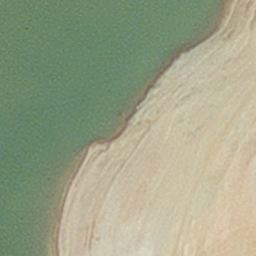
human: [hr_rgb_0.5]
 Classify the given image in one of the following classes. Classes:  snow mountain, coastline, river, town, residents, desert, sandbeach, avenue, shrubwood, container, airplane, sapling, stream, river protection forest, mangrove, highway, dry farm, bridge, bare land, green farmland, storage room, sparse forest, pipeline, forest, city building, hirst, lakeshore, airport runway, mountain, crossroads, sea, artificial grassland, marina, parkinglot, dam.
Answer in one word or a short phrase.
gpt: hirst